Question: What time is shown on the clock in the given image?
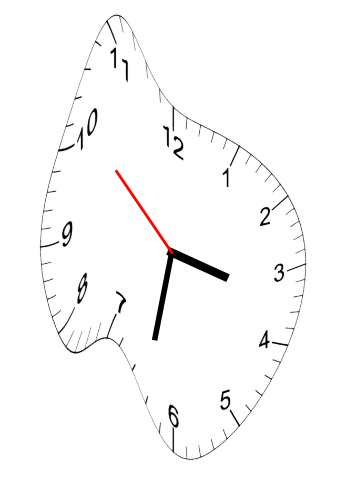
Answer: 03:31:52